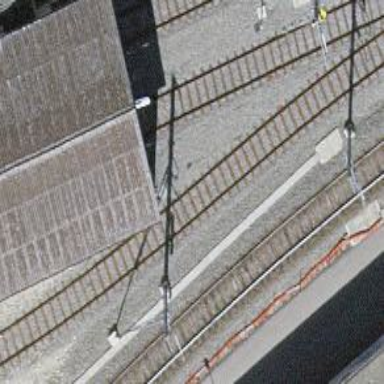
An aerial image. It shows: Yard with single rail track. The railway track is electrified with contact line for service purposes.